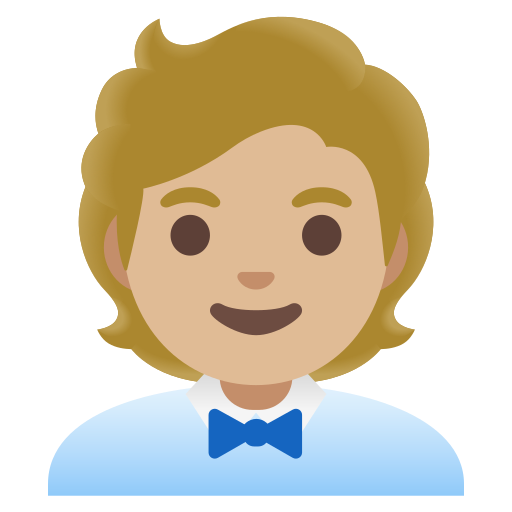
Emoji: 🧑🏼‍💼